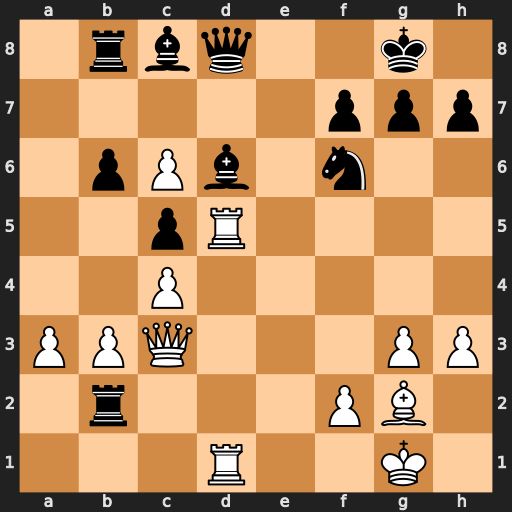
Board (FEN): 1rbq2k1/5ppp/1pPb1n2/2pR4/2P5/PPQ3PP/1r3PB1/3R2K1
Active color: w
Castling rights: -
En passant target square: -
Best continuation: Rxd6 Qxd6 Rxd6